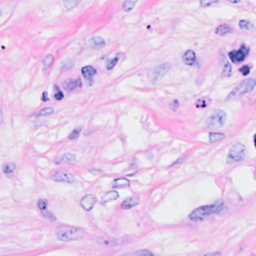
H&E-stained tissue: Breast